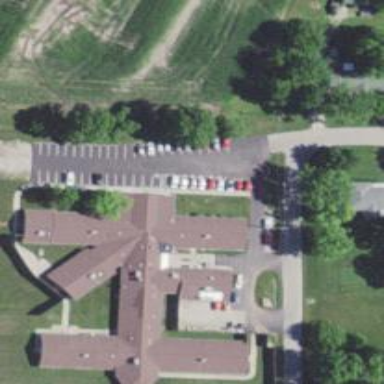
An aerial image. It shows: Nursing home.